Interaction volume radius: 5 \u00c5
Interaction volume height: 35 \u00c5
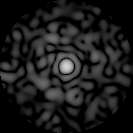
Disorder parameter: 0.82